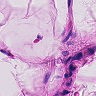
Metastatic tissue present: no